I will show an image sequence of human cooking. I have annotated the images with numbered circles. Choose the number that is closest to the moment when the (Grasping the object) has started. You are a five-time world champion in this game. Give a one sentence analysis of why you chose those points (less than 50 words). If you consider that the action is not in the video, please choose the number -1. Provide your answer at the end in a json file of this format: {"points": []}
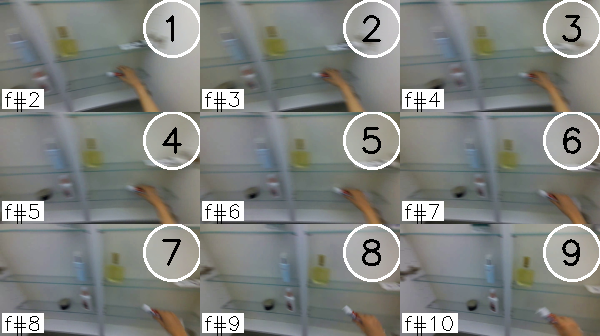
Frame 3 shows the clearest moment of hand-object contact.
{"points": [3]}